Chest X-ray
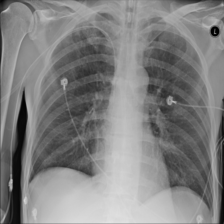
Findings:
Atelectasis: positive
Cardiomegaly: negative
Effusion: negative
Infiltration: negative
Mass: negative
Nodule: negative
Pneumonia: negative
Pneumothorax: negative
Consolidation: negative
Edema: negative
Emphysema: negative
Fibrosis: negative
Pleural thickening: negative
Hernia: negative